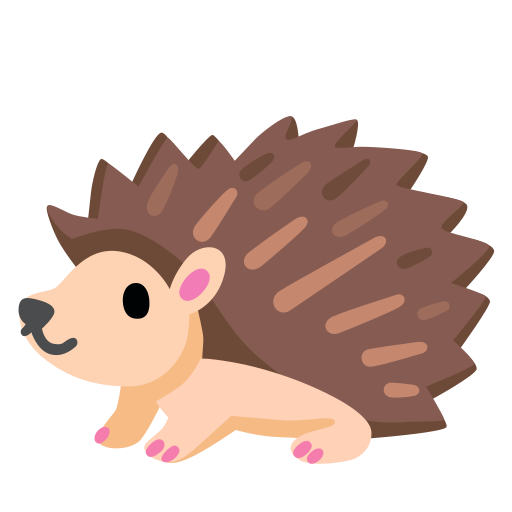
Emoji: 🦔